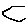
Label: hexagon